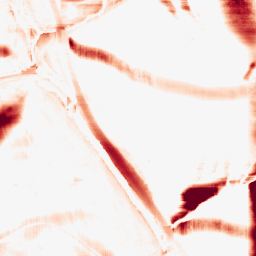
Category: morphological
Decomposition family: morphological_rect
Decomposition parameters: operation: opening
width: 50
height: 20
Upsampling method: cubic_catmull_rom
Upsampling parameters: scale: 4
Upsampling scale: 4